Question: I have a button which posts back through Ajax. I tried to find out what code executes when the button is clicked. I used Visual Event (screen capture below) to see how the event was bound but the info didn't help me enough. Then I set an event listener breakpoint on mouse clicks in Chrome. The breakpoint hit code in the main jQuery file which was also not helpful. So I blackboxed the file. Now when I click the button, no breakpoints are hit.
What's a systematic way to find the user code which gets executed? I also searched for 'live' and 'click' as text across the whole app. It was time consuming and didn't find where the click event for the button got attached. It's painful to do such a search. I would like to know the productive technique using Chrome's debugger or another tool. (Another browser's tips are OK)

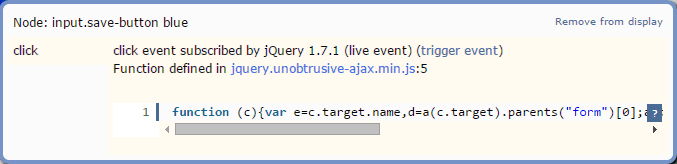
Answer: Have you tried the Chrome profiler?
1. Launch the Chrome DevTools (F12)
2. Go to the Profiles panel
3. Ensure that Collect JavaScript CPU Profile is selected
4. Click Start
5. Perform your operation
6. Click Stop.
Then you should see a list of functions that were called.